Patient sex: M
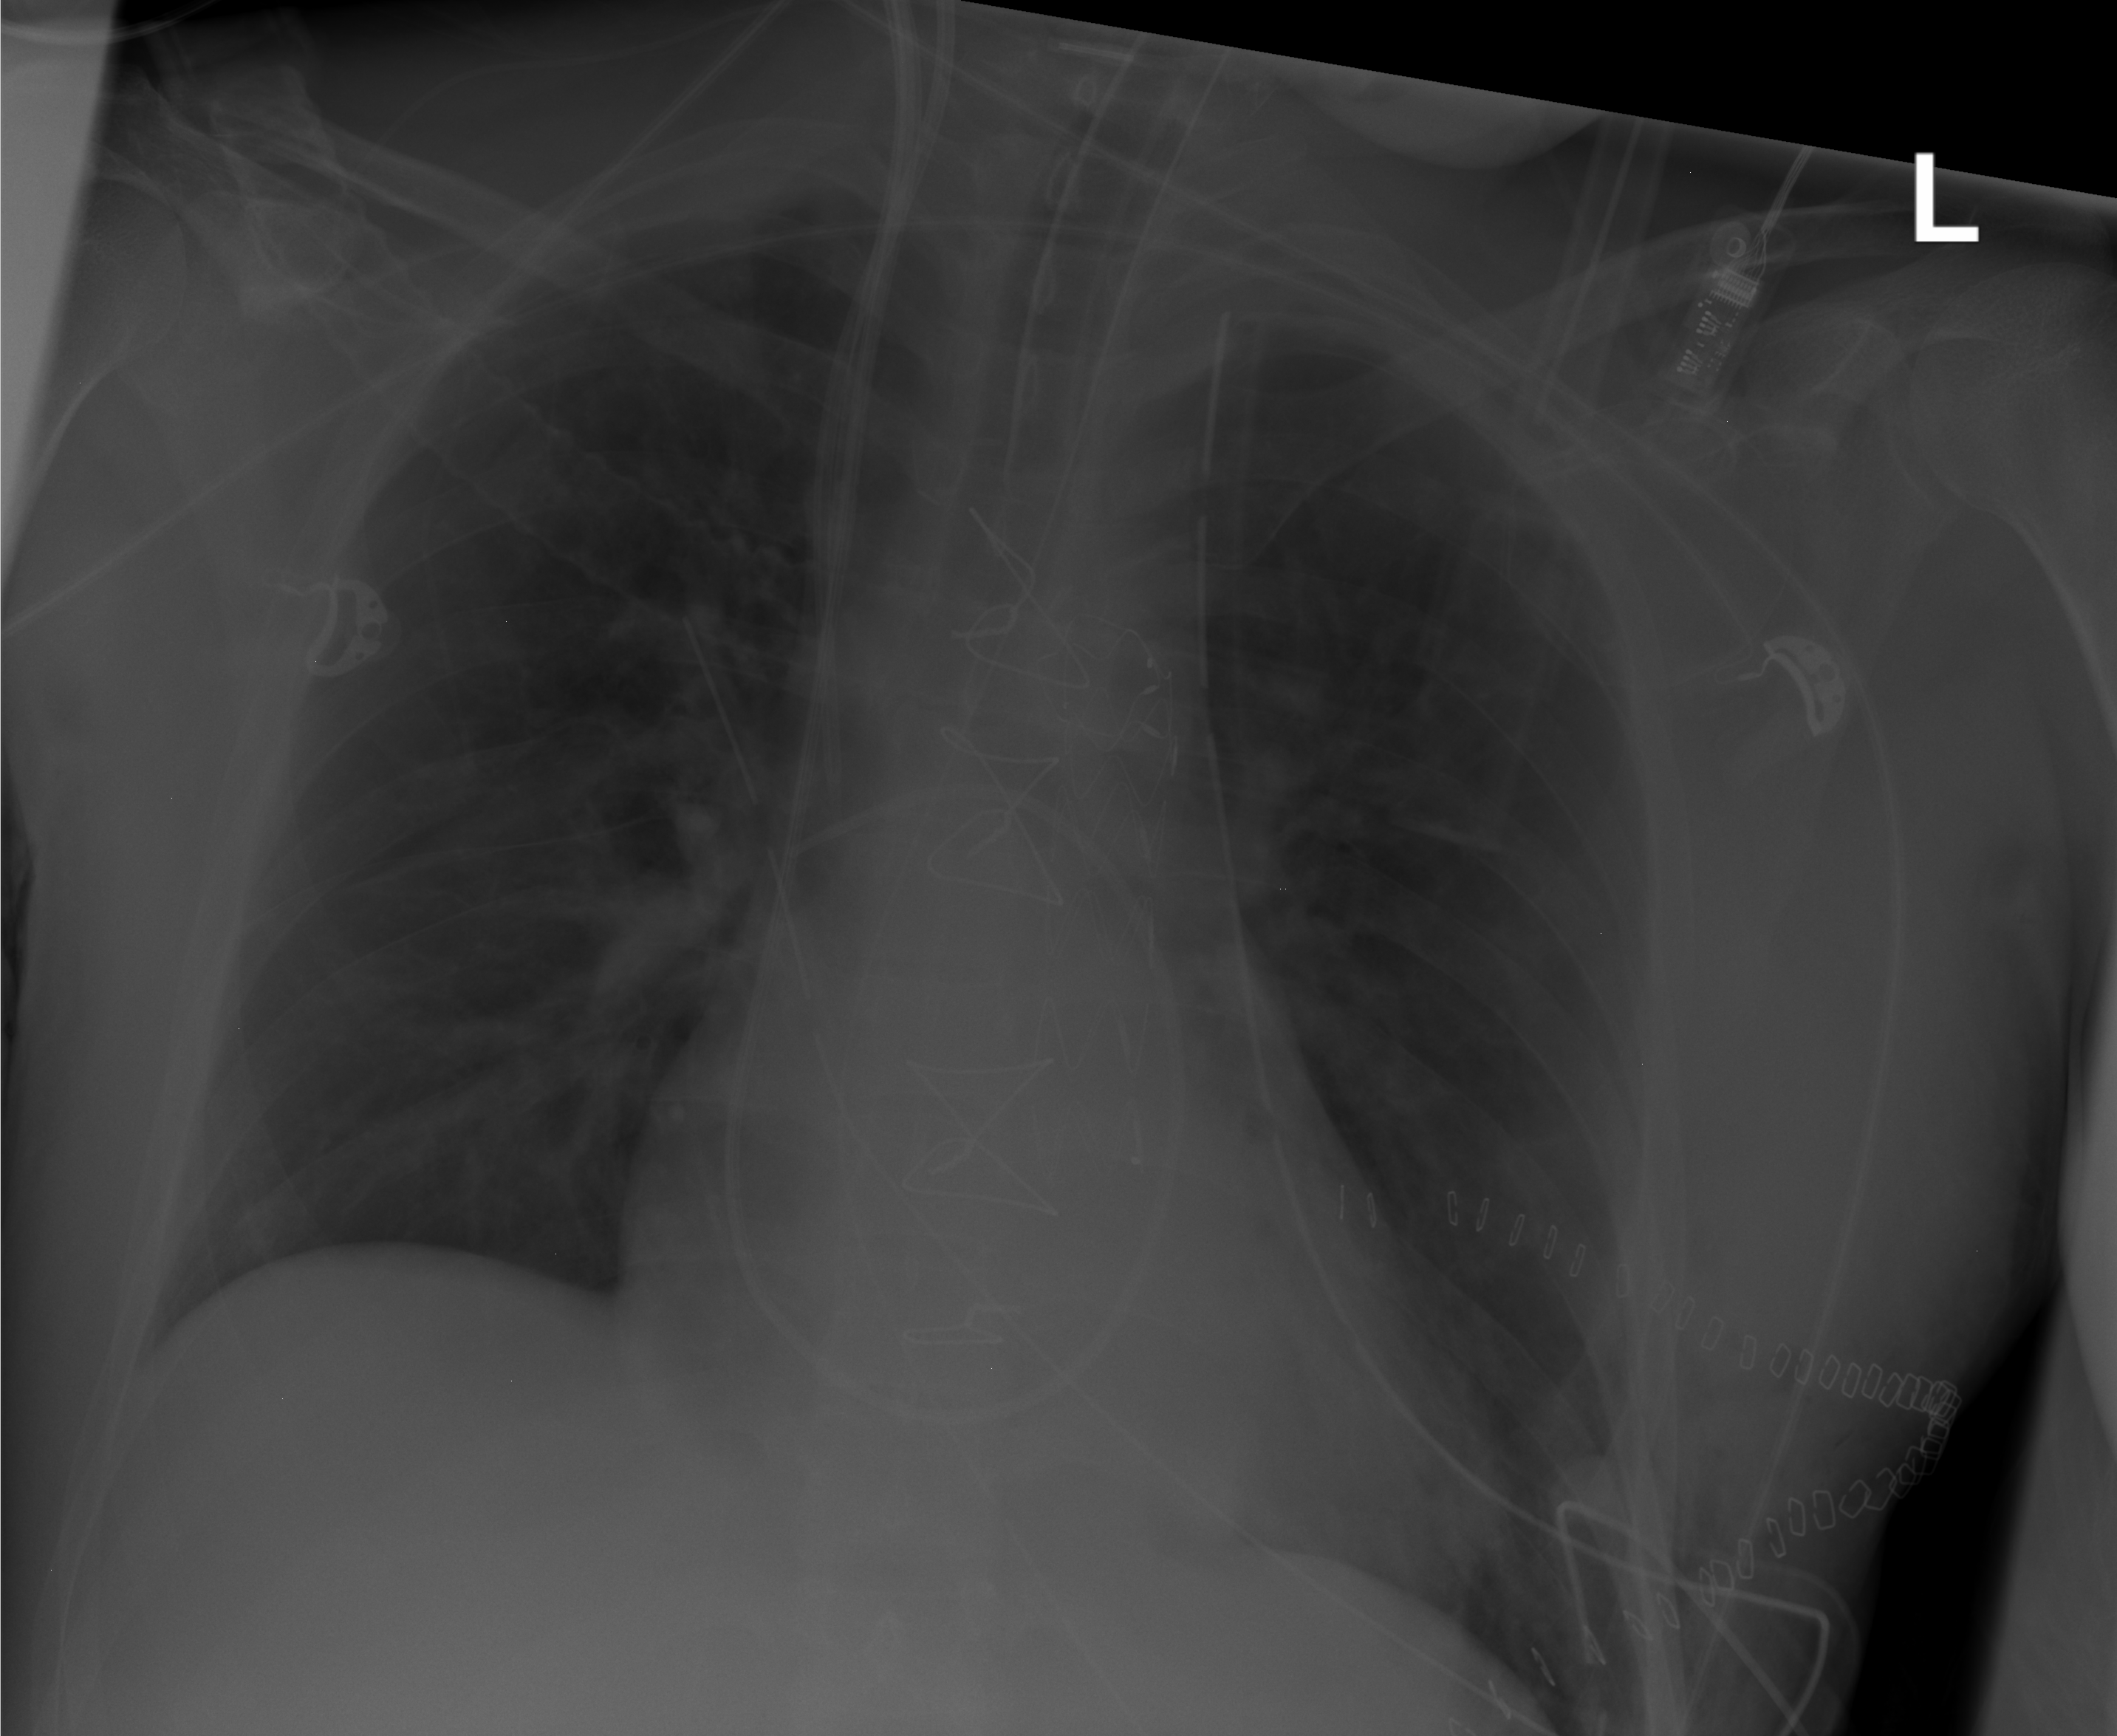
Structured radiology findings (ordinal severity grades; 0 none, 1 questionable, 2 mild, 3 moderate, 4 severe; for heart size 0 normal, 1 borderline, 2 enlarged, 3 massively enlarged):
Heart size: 1
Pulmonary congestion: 2
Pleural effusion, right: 0
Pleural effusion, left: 0
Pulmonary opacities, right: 0
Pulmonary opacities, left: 0
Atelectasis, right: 0
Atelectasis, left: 0